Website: bh-photo
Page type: delivery-shipping
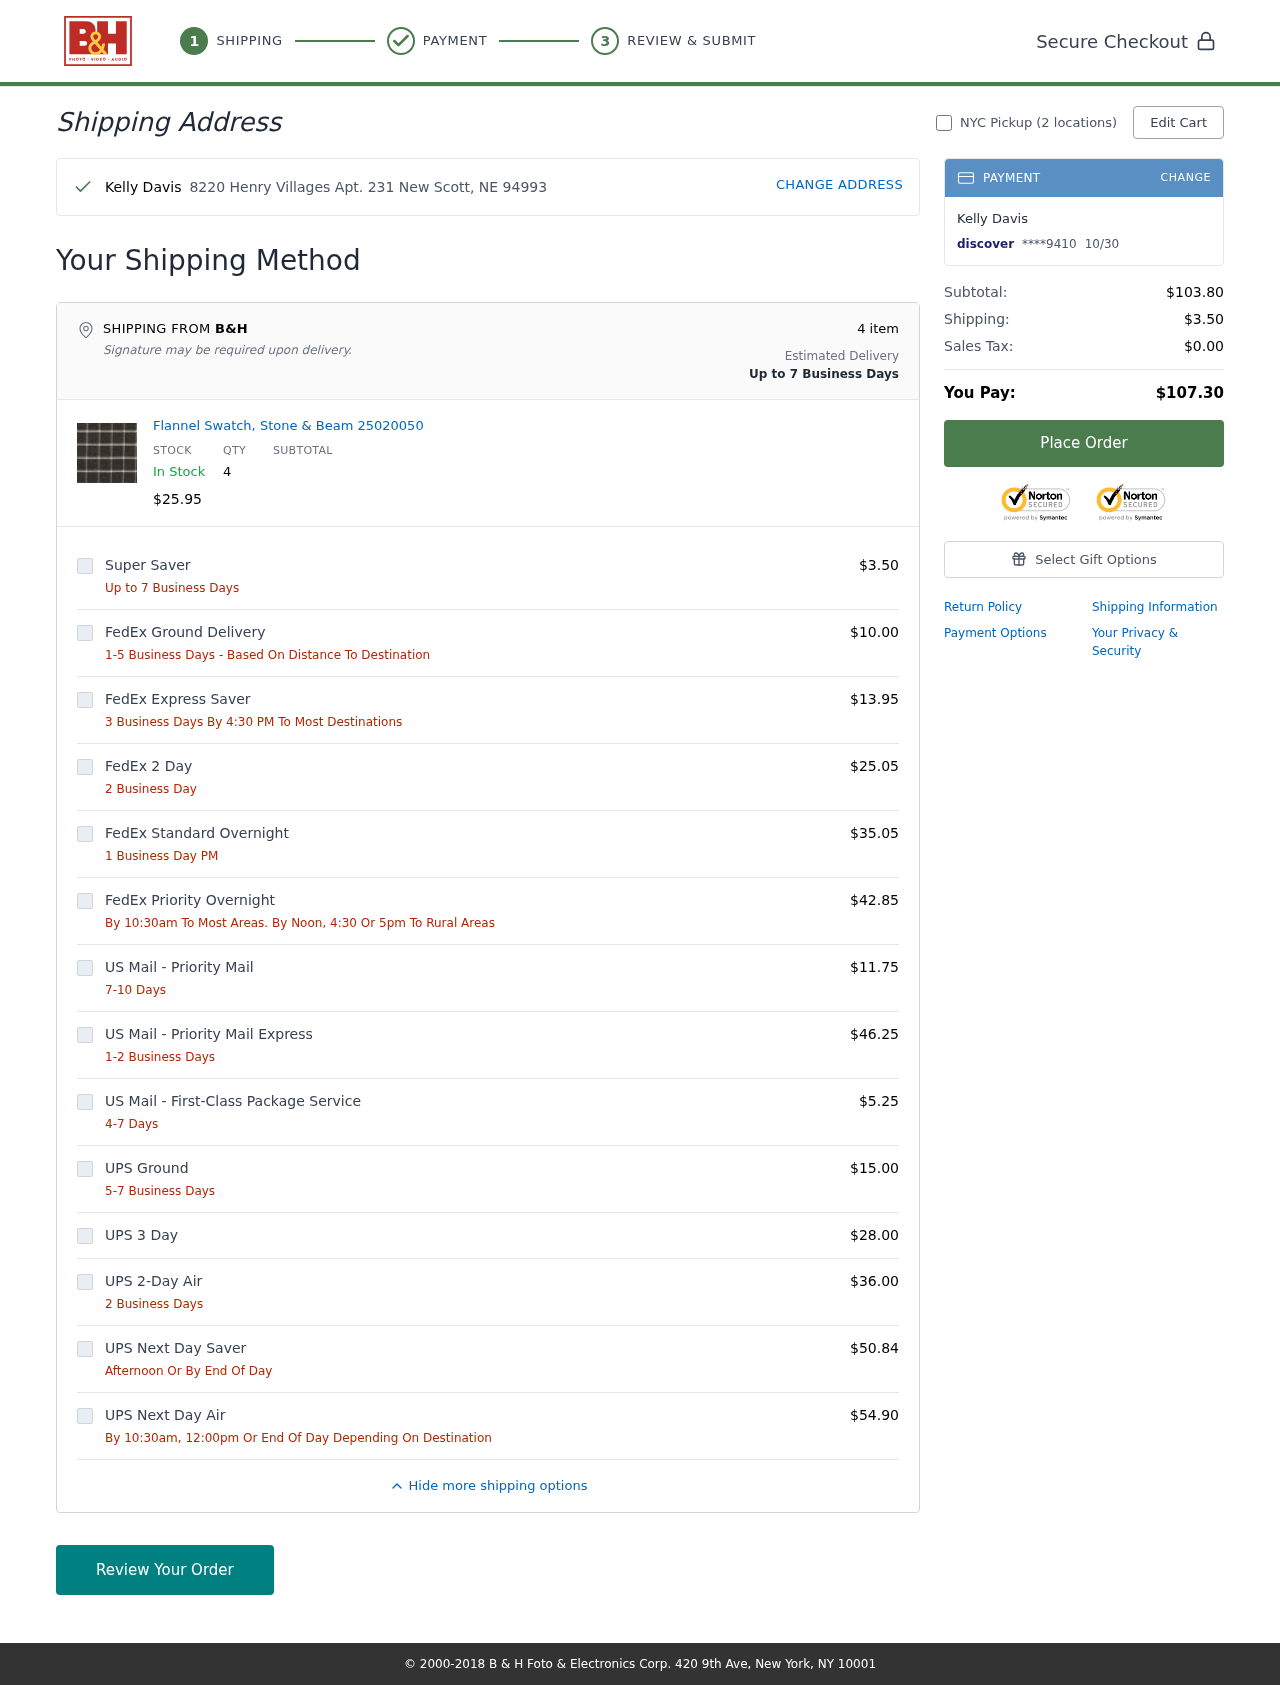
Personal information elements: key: PII_CARD_EXPIRY
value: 10/30
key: PII_CARD_LAST4
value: ****9410
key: PII_CARD_TYPE
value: discover
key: PII_CITY_STATE_ZIP
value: New Scott, NE 94993
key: PII_FULLNAME
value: Kelly Davis
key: PII_STREET
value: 8220 Henry Villages Apt. 231
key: PII_FIRSTNAME
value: Kelly
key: PII_LASTNAME
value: Davis
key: PII_FULLNAME2
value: Kelly Davis
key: PII_FULLNAME3
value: Kelly Davis
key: PII_FIRSTNAME2
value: Kelly
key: PII_FIRSTNAME3
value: Kelly
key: PII_LASTNAME2
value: Davis
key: PII_LASTNAME3
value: Davis
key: PII_FIRSTNAME_DERIVED
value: Kelly
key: PII_LASTNAME_DERIVED
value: Davis
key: PII_FULLNAME_DERIVED
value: Kelly Davis
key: PII_NAME_FULL_DERIVED
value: Kelly Davis
Product elements: key: PRODUCT1_NAME
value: Flannel Swatch, Stone & Beam 25020050
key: PRODUCT1_PRICE
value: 25.95
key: PRODUCT1_QUANTITY
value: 4
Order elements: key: ORDER_NUM_ITEMS
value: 4
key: ORDER_SUBTOTAL
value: $103.80
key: ORDER_SHIPPING_COST
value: $3.50
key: ORDER_TAX
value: $0.00
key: ORDER_TOTAL
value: $107.30